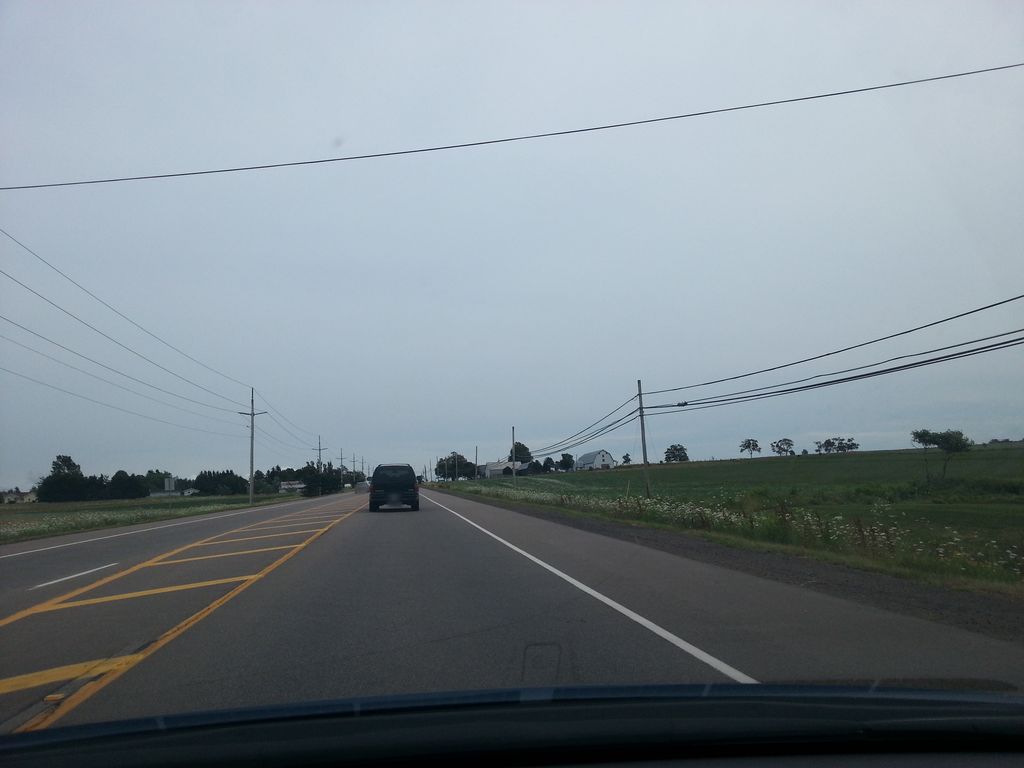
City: charlottetown